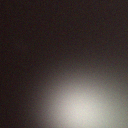
Screen state: off